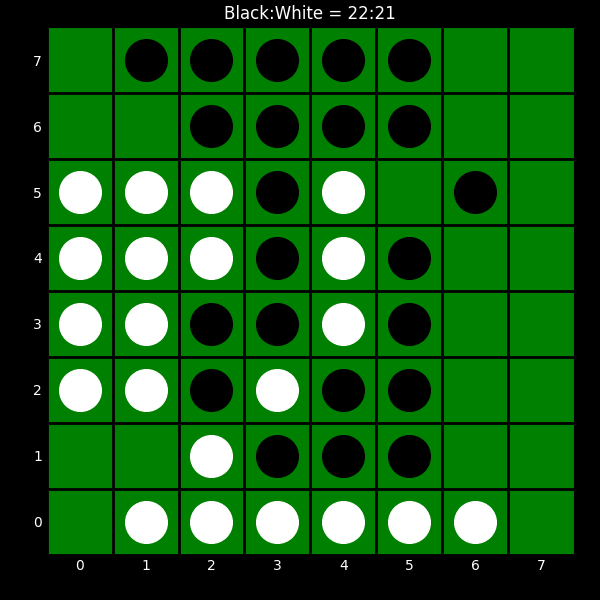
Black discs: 22
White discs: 21